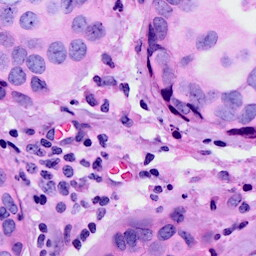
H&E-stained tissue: Breast